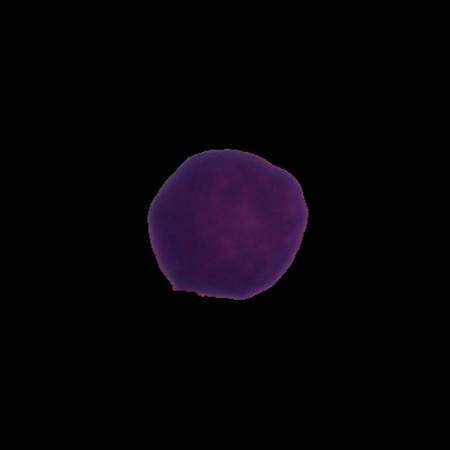
Label: healthy